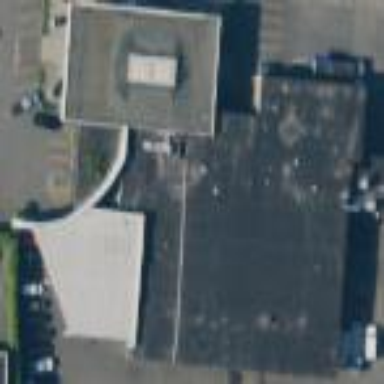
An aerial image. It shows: Retail building that houses car shop.